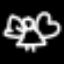
Label: angel